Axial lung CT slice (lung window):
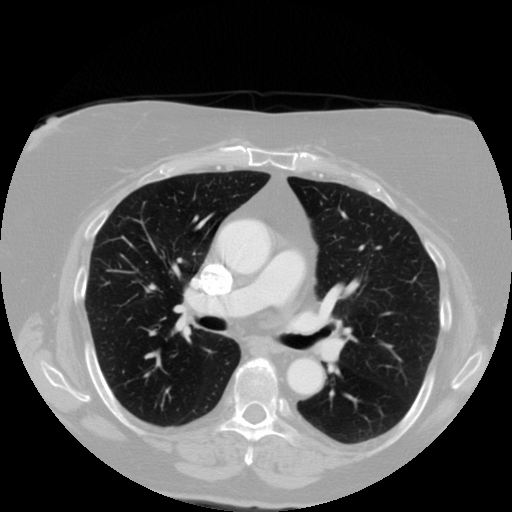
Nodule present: no